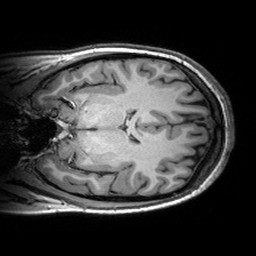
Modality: T1w
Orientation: coronal
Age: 26
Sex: female
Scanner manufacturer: siemens
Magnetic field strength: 3 T
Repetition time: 2.53 s
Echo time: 0.00299 s